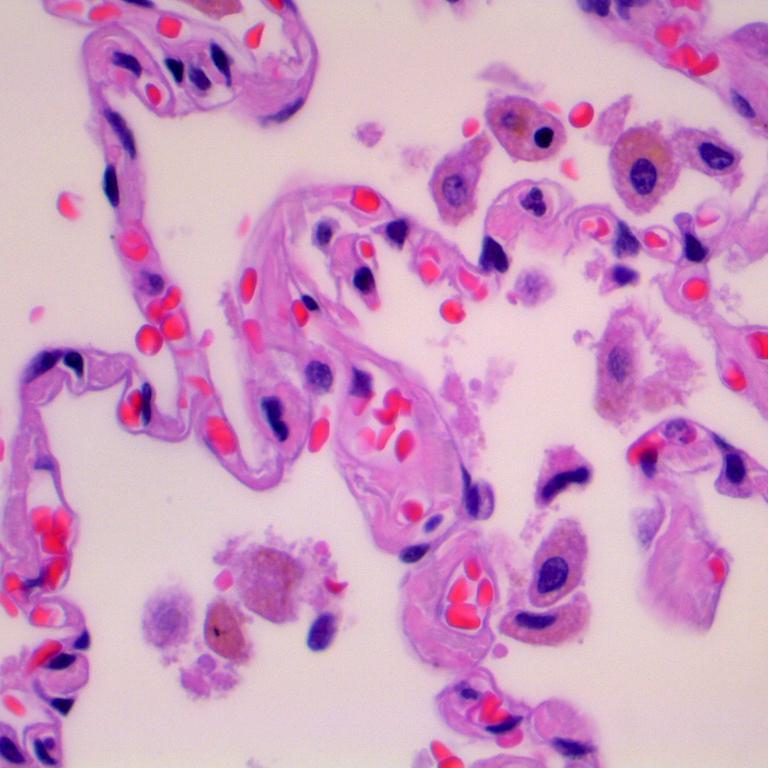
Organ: lung
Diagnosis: benign